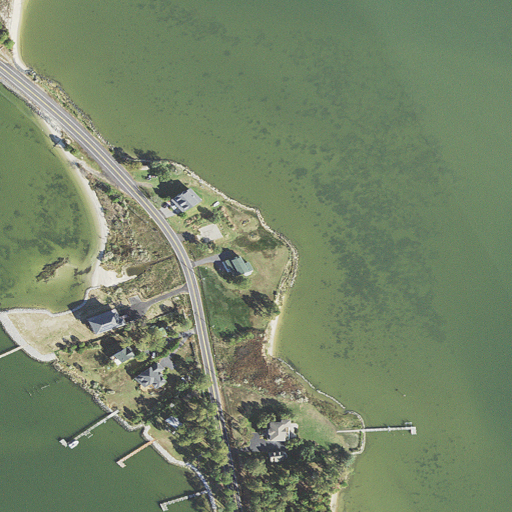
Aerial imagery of cape in Maryland named Dodson Point containing open water, low intensity development, medium intensity development, herbaceous wetlands, high intensity development, barren land, and open development